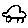
Label: car